Brain MRI, t2w sequence, axial 2D slice.
Patient: age 35, sex F, weight 95 kg, height 1.95 m
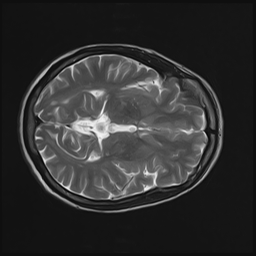